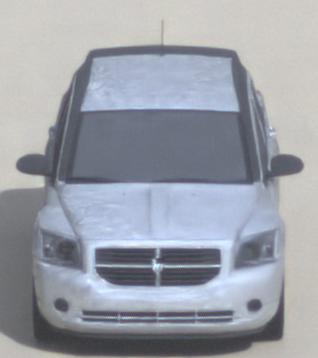
Make: Dodge
Model: Caliber 1.8
Detailed model: Caliber
Model produced from: 2006/06
Model produced until: 2009/03
Doors: 5
Color: white
Road condition: dry road
Daytime: morning or afternoon
Contrast: low contrast